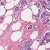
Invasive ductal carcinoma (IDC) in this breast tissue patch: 1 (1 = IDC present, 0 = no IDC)